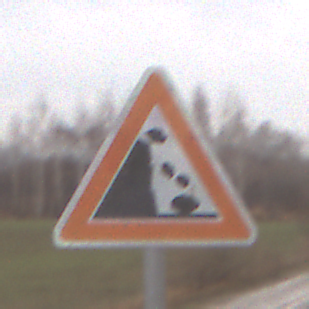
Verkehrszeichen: SteinschlagLinks
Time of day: Midday
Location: Outdoor (RoadRail)
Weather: Overcast
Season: NotSpecified
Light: Natural